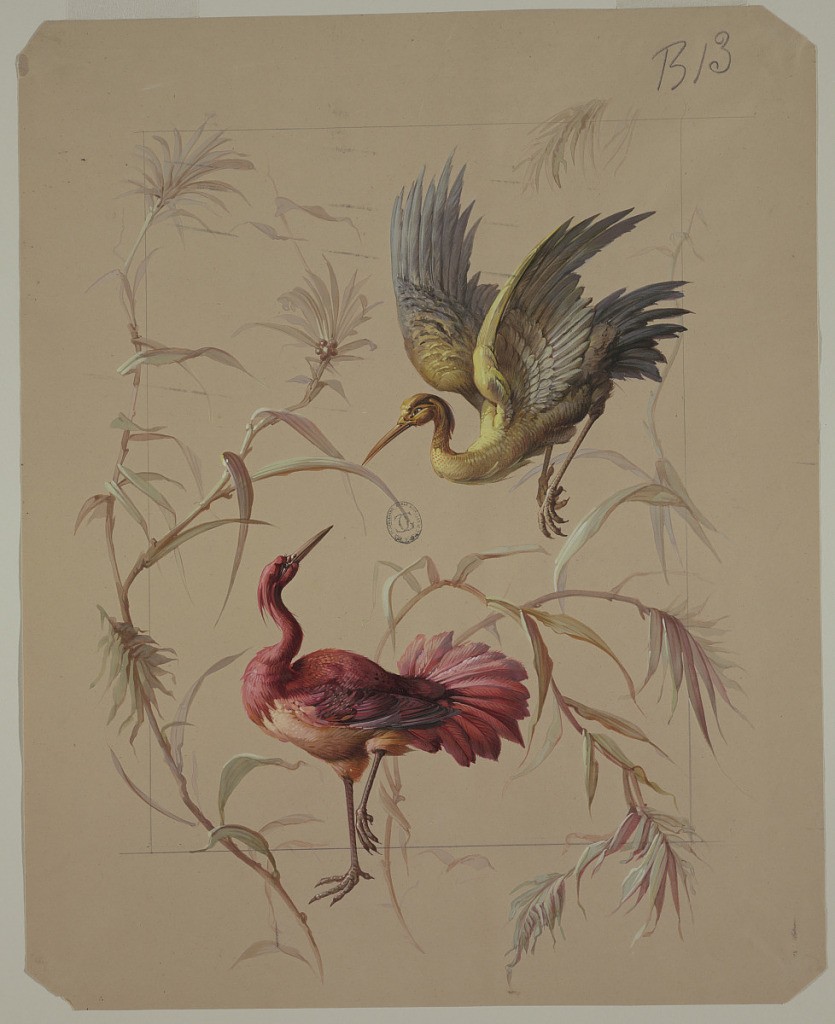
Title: Design for Wallpaper and Textile: Flowers and Birds
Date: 19th century
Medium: Brush and gouache, graphite on cream paper
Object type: Drawing
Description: Two birds surrounded by branches with leaves. Red bird stands on ground with one leg lifted facing top right, blue and green bird is flying downward, facing bottom left.